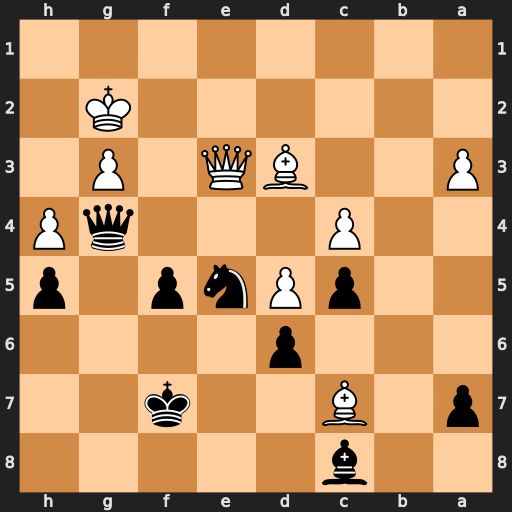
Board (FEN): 2b5/p1B2k2/3p4/2pPnp1p/2P3qP/P2BQ1P1/6K1/8
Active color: b
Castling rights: -
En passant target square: -
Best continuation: f4 Qxf4+ Qxf4 gxf4 Nxd3